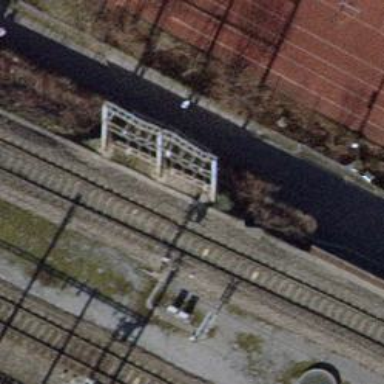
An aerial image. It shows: Railway signal.